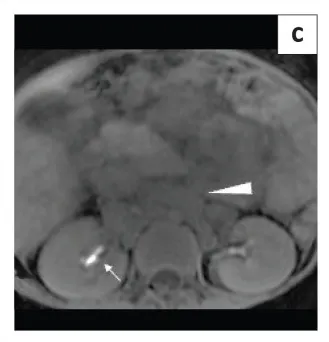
Dynamic contrast enhanced MR lymphangiography was performed in the same child for chylous ascites. (c) Axial T1-weighted image of the abdomen 30 min after intranodal contrast administration showed non-opacification of the central conducting lymphatics. Contrast opacification was noted in the renal pelvis. Enlarged abdominal lymph nodes could also be seen (arrow head).
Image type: radiology (mri)